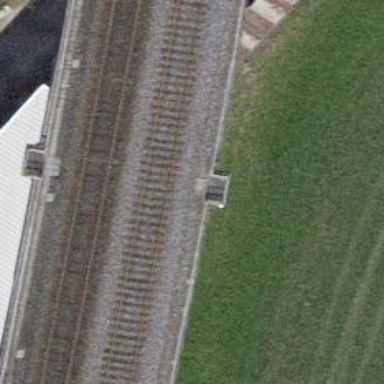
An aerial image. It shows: Railway bridge with electrified tracks and single contact line.